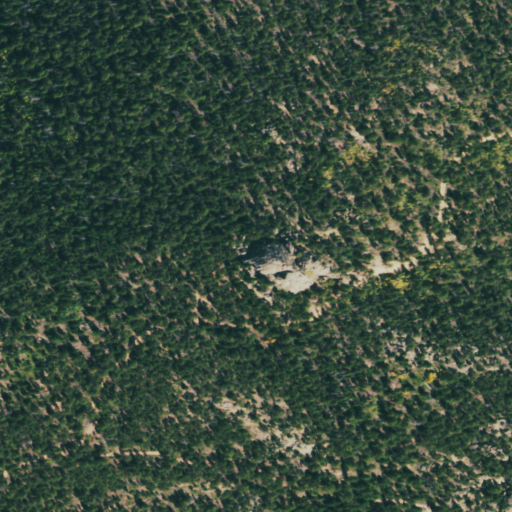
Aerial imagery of mountain in Colorado named Miller Rock containing only evergreen forest